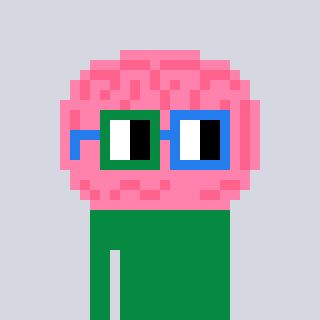
a pixel art character with square green and blue glasses, a brain-shaped head and a green-colored body on a cool background